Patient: sex M, age 37
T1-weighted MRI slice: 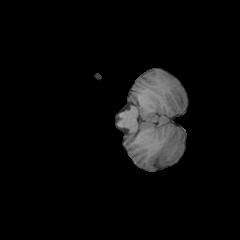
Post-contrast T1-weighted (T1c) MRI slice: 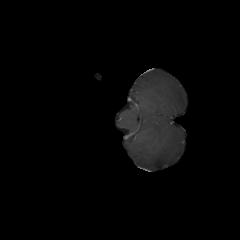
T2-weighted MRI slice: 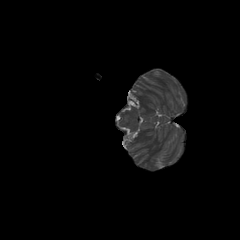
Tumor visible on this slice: no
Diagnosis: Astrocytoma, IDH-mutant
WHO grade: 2